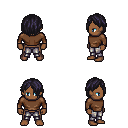
a pixel art fantasy rpg character, male body template, human, dark skin, brown long-sleeve shirt, metal pants, raven bangs hairstyle, four views (front, back, left, right), 2x2 character sprite sheet, small pixel art, hard edges, no anti-aliasing